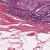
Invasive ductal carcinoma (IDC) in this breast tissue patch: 1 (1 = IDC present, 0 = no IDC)